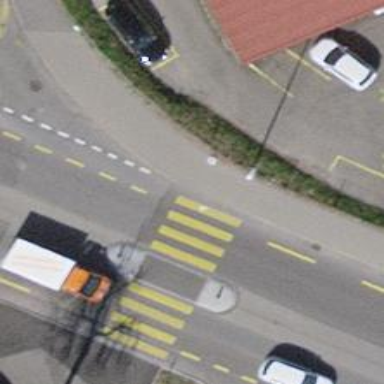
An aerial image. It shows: Road with traffic signals.